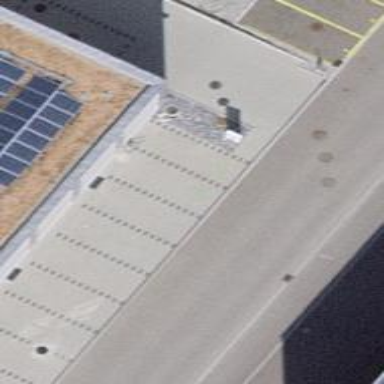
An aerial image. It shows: Charging station.